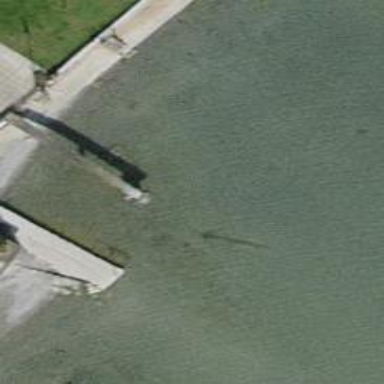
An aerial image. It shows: Man-made pier.